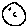
Label: moon